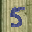
Label: 5